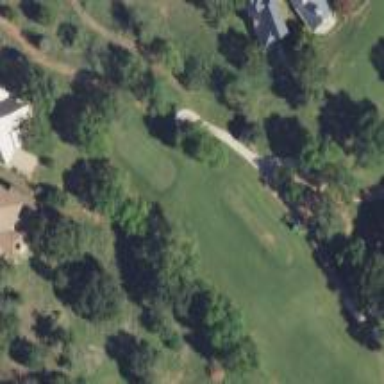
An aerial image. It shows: Path for golf carts.